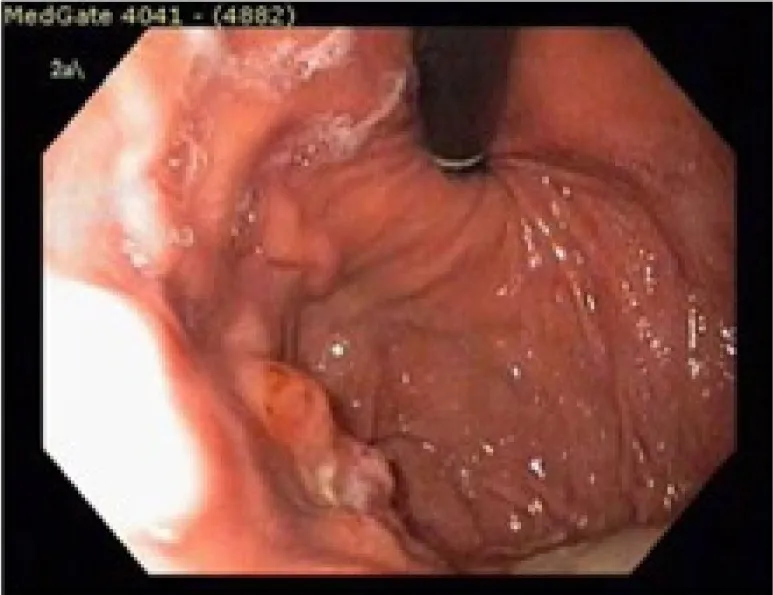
Post-treatment endoscopic screening shows no residual tumor mass.
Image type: endoscopy (gi_endoscopy)